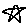
Label: star